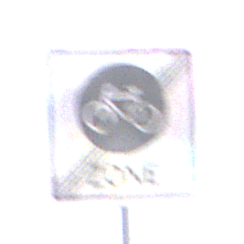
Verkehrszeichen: EndeFahrradzone
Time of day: Midday
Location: Outdoor (Nature)
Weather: PartlyCloudy
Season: NotSpecified
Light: Natural